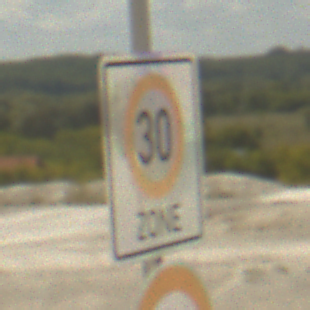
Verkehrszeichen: BeginnZone30
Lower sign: Ueberholverbot
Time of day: Midday
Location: Outdoor (Beach)
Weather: PartlyCloudy
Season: NotSpecified
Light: Natural